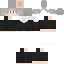
A female human skin with dark skin, wearing white bald dressed in a black robe top and black pants, featuring a closed mouth.